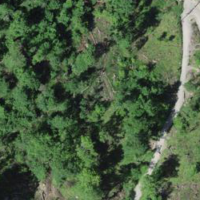
EUNIS habitat code: 41
Species observed at this site:
Allium ursinum
Mercurialis perennis
Equisetum telmateia
Argynnis paphia
Neottia ovata